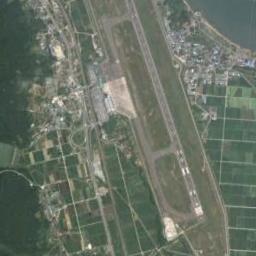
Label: airport